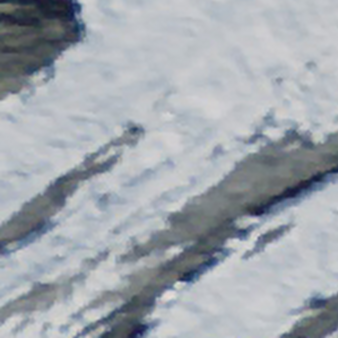
Label: other